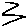
Label: zigzag